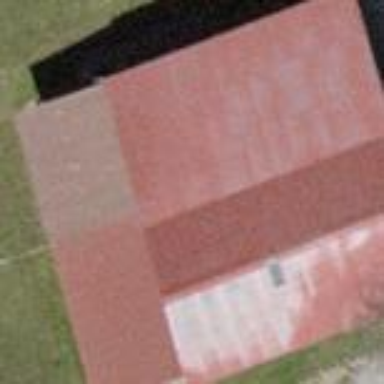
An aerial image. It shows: Farm auxiliary building with gabled roof.